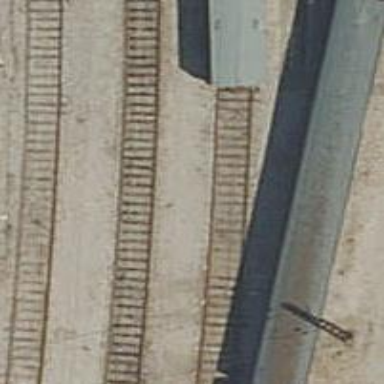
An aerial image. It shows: Rail yard with electrified contact lines for the railway.